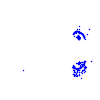
Particle: pion